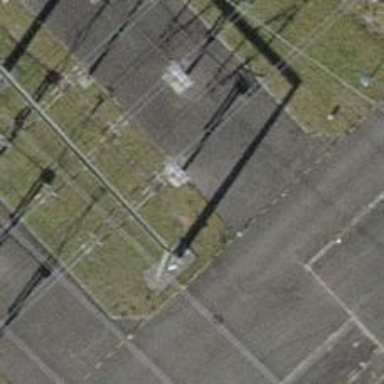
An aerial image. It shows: Switch used for power control.